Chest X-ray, PA view. Patient: 35 years old, sex M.
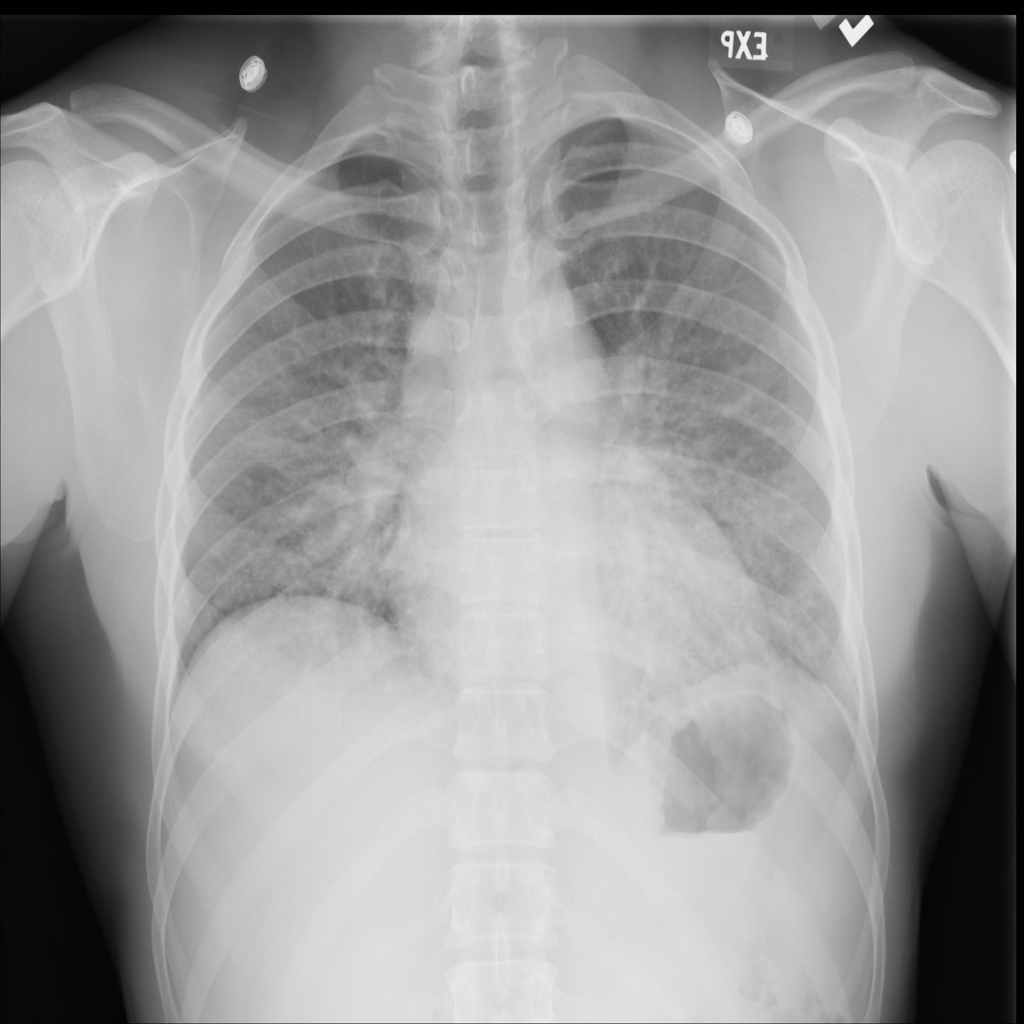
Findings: Effusion